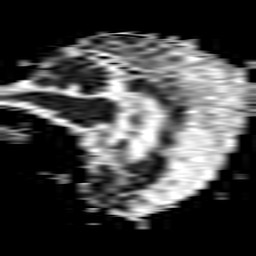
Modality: ADC
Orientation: sagittal
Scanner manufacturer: philips
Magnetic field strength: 1.5 T
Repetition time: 3.398 s
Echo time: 0.06922 s